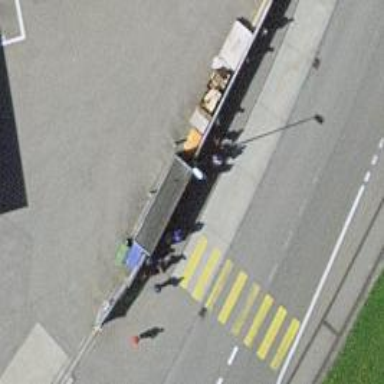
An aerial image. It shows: Bus stop with platform for public transport.